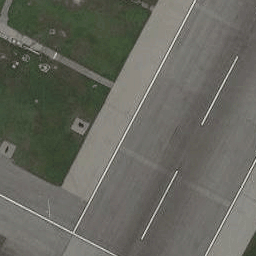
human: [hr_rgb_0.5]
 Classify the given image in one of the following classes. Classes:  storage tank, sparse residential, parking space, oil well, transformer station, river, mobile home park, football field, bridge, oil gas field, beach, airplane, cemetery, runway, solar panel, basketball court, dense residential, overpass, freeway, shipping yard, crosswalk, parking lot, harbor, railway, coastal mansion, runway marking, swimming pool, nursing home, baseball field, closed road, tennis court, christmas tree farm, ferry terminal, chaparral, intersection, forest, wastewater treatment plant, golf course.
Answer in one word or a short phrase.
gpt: runway